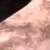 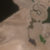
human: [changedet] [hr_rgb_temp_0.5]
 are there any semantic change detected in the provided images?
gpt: Some water reservoirs appear in the desert.